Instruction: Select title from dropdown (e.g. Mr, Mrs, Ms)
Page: traveler
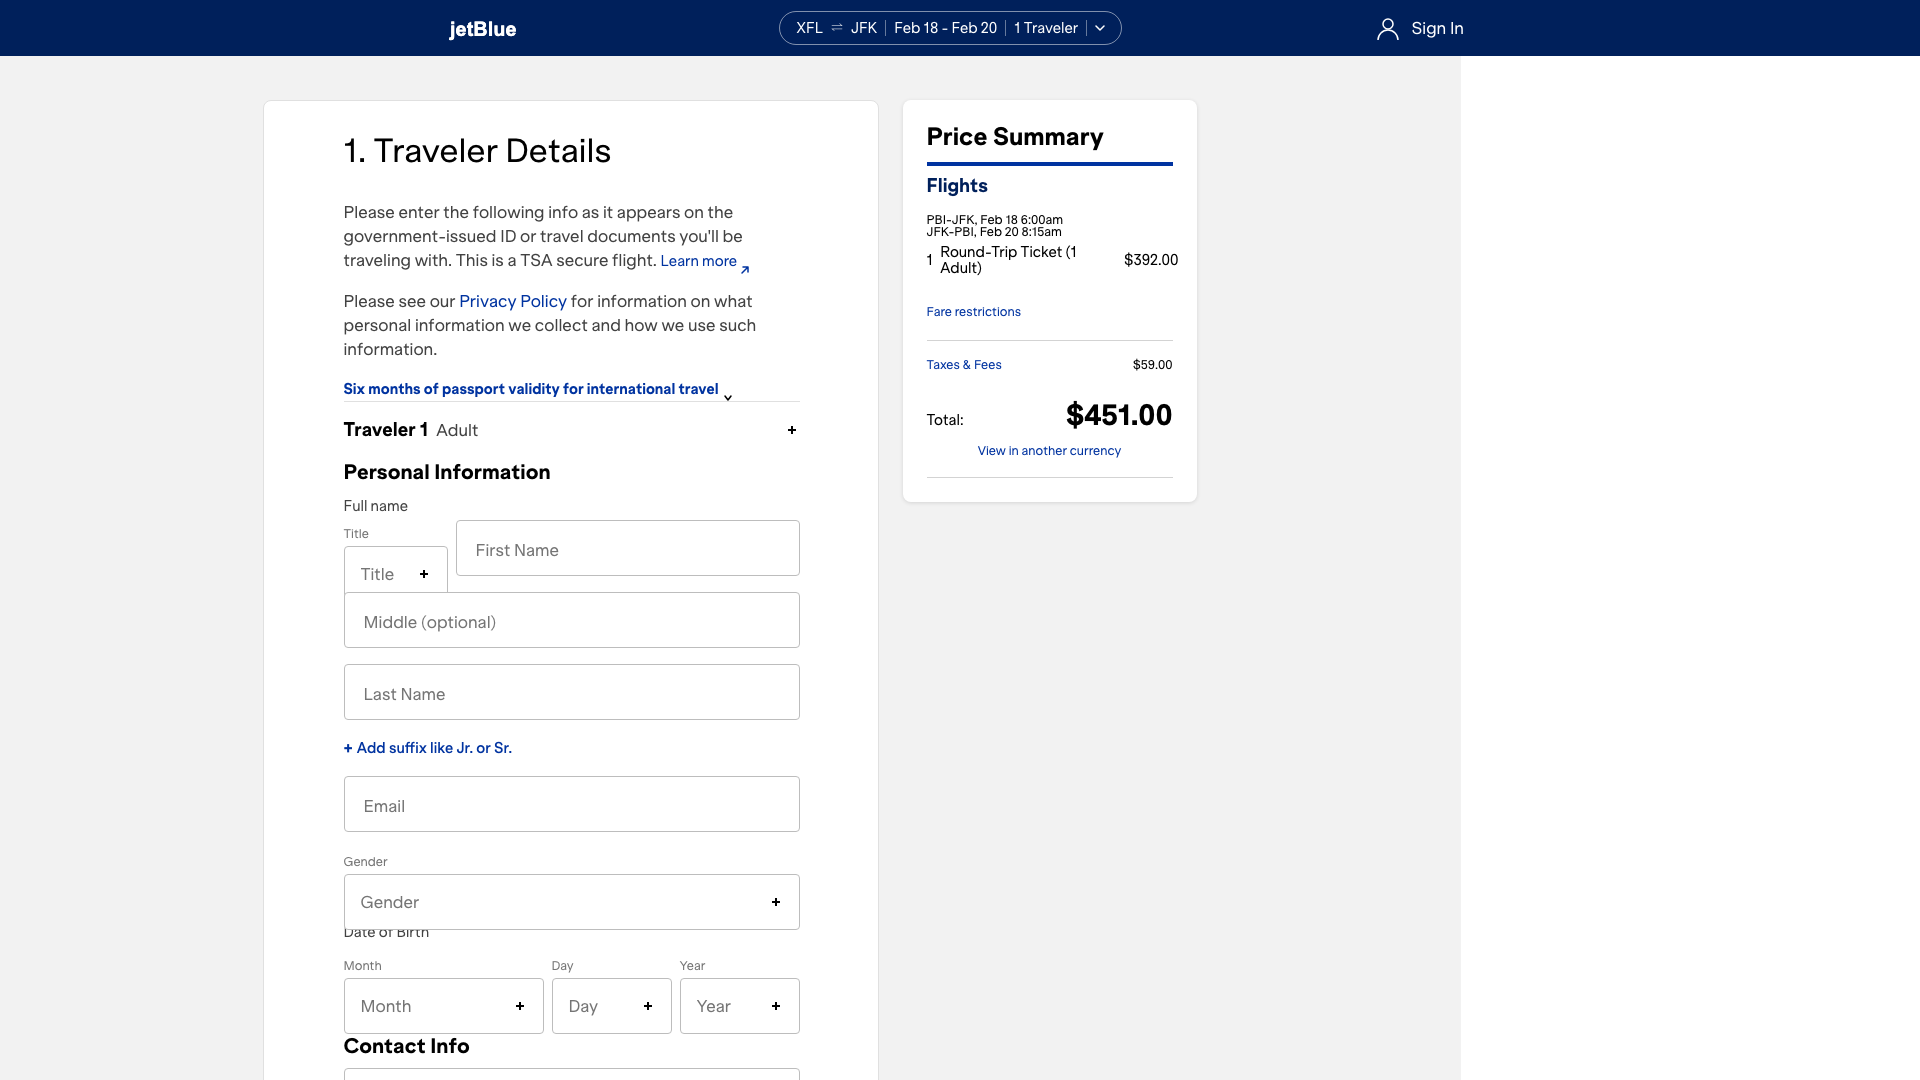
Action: click